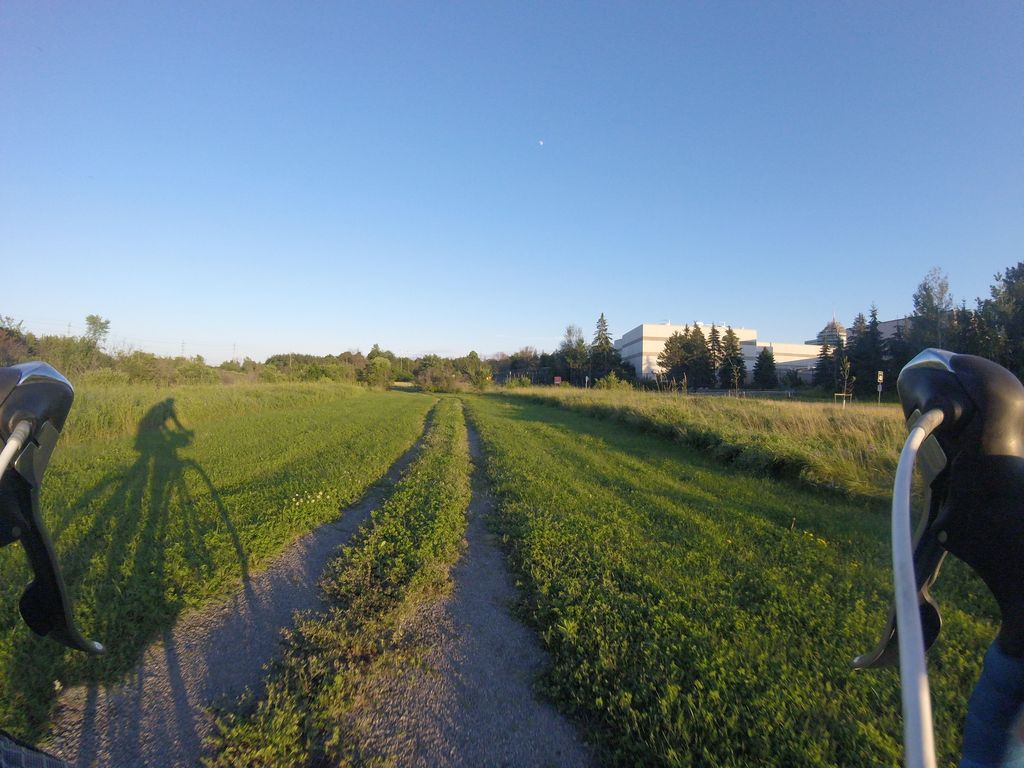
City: ottawa-gatineau